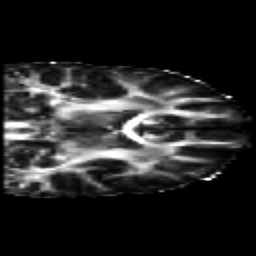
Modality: FA
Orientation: coronal
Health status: healthy
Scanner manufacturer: siemens
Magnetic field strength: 3 T
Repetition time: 10 s
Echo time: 0.092 s